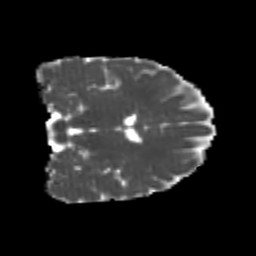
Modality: MD
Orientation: coronal
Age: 24
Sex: female
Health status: healthy
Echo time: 0.074 s